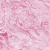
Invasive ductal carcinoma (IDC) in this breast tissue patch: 0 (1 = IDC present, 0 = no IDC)